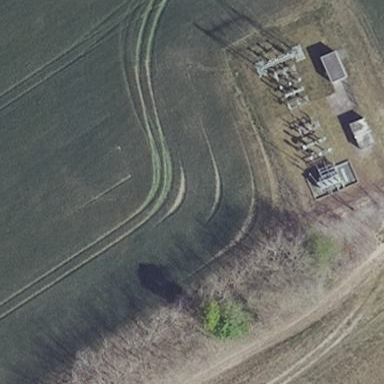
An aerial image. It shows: Outdoor power substation used for generation. The area is enclosed by fence.